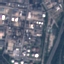
Land use / land cover: Industrial